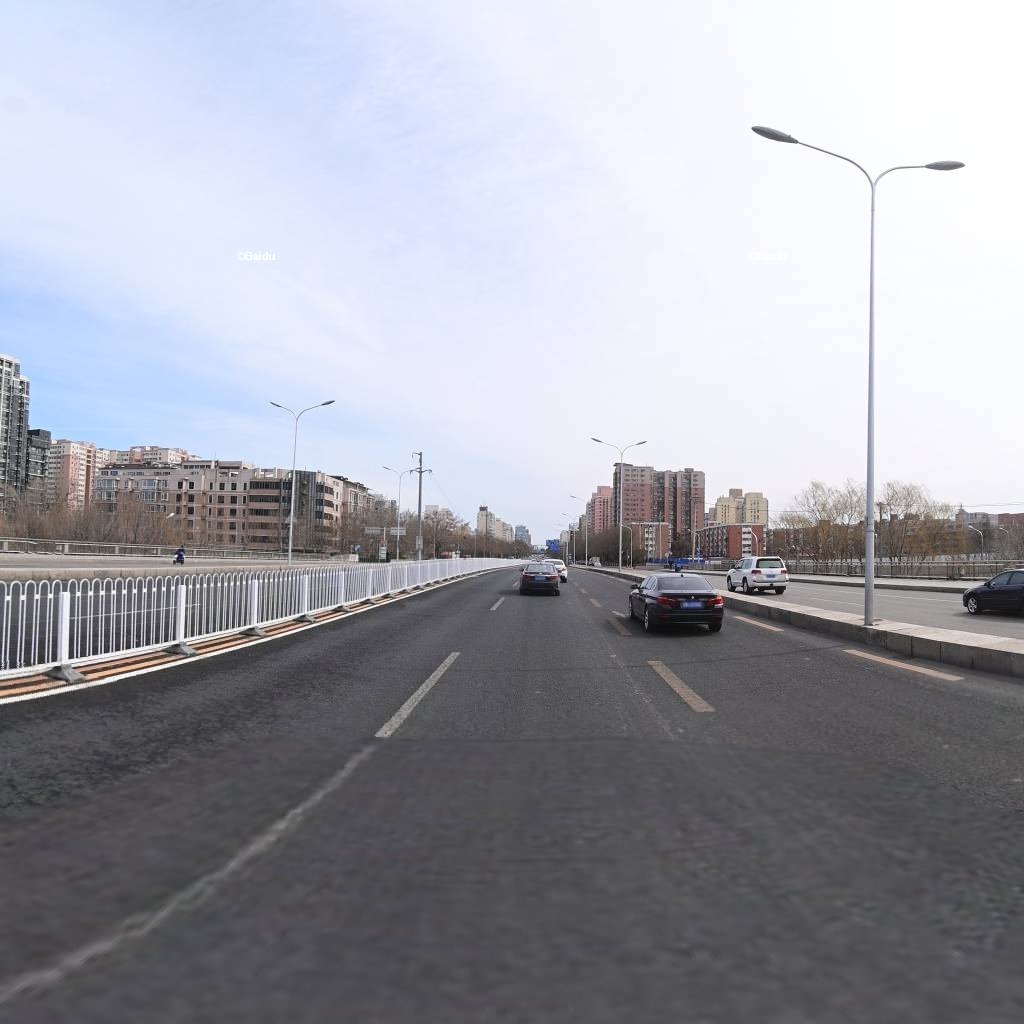
Region: Haidian
Road damage annotations: transverse crack